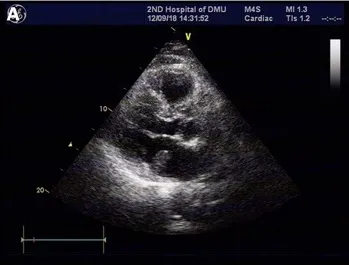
TTE revealing a 23.9 x 13.4-mm, hyperechoic mass with a smooth surface in the left atrium, close to the posterior leaflet of the mitral valve, and moving without extension to the outflow tract during the cardiac cycle; the mass was suspected to be a myxoma (A).
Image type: radiology (ultrasound)